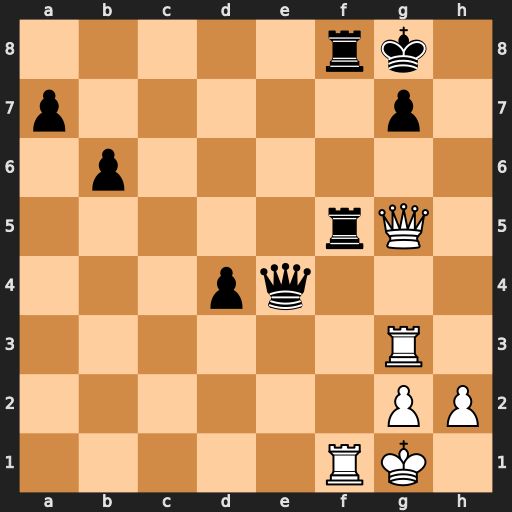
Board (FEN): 5rk1/p5p1/1p6/5rQ1/3pq3/6R1/6PP/5RK1
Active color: w
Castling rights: -
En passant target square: -
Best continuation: Qxg7#